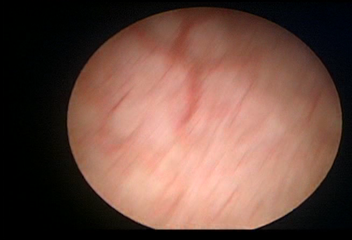
Modality: WLC
Class: Normal mucosa
Bladder cancer association: No